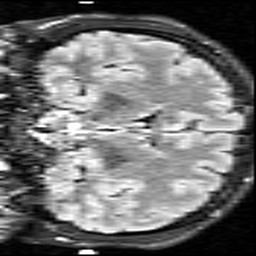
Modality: FLAIR
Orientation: coronal
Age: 23
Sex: female
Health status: healthy
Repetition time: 12 s
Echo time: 0.095 s